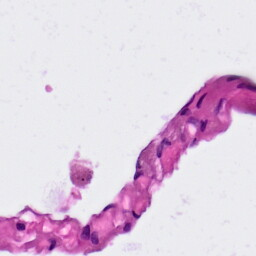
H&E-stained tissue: Lung